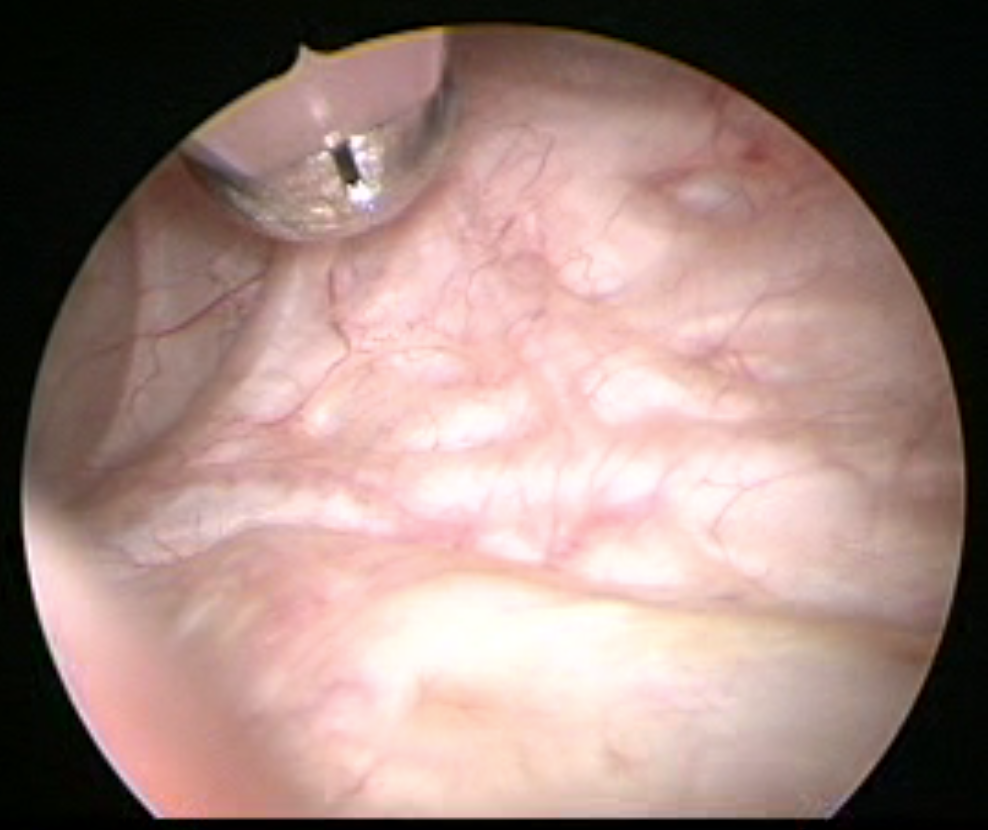
Modality: WLC
Class: Foreign bodies
Subclass: BiopsyForcep
Lesion: L0
Bladder cancer association: No